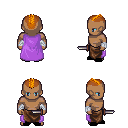
a pixel art fantasy rpg character, male body template, human, dark skin, lavender cape, robe skirt, dark blonde short mohawk hairstyle, white cloth bandages, black slippers, dagger, four views (front, back, left, right), 2x2 character sprite sheet, small pixel art, hard edges, no anti-aliasing